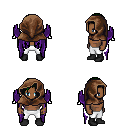
a pixel art fantasy rpg character, male body template, human, dark skin, purple wings, white pants, green long bangs hairstyle, cloth hood, black shoes, four views (front, back, left, right), 2x2 character sprite sheet, small pixel art, hard edges, no anti-aliasing